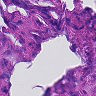
Metastatic tissue present: yes